Brain MRI, t1w sequence, axial 2D slice.
Patient: age 45, sex F, weight 75 kg, height 1.65 m
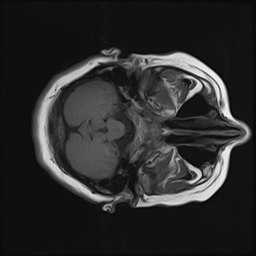